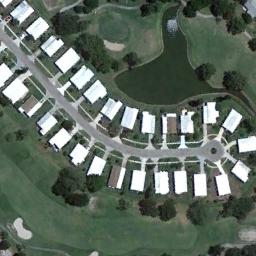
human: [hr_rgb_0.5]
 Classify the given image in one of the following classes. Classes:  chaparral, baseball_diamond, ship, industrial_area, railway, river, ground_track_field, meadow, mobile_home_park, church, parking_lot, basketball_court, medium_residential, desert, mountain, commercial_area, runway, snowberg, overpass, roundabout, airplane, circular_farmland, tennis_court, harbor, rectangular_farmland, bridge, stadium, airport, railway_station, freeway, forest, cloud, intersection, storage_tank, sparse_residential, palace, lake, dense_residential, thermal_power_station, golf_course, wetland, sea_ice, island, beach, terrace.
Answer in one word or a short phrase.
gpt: mobile_home_park